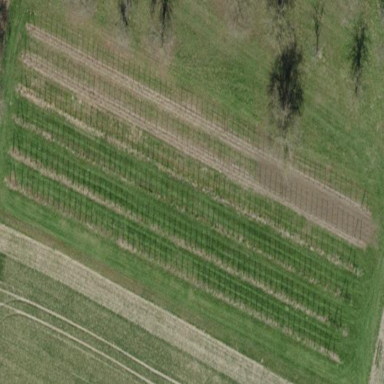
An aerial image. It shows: Orchard.